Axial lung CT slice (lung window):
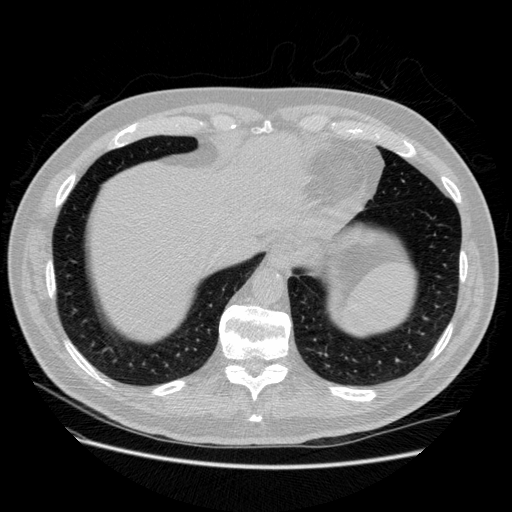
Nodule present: no